Brain MRI, t2w sequence, axial 2D slice.
Patient: age 25, sex F, weight 78 kg, height 1.78 m
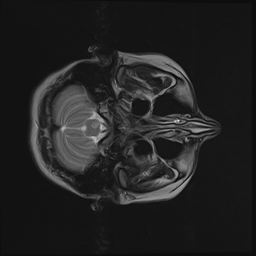